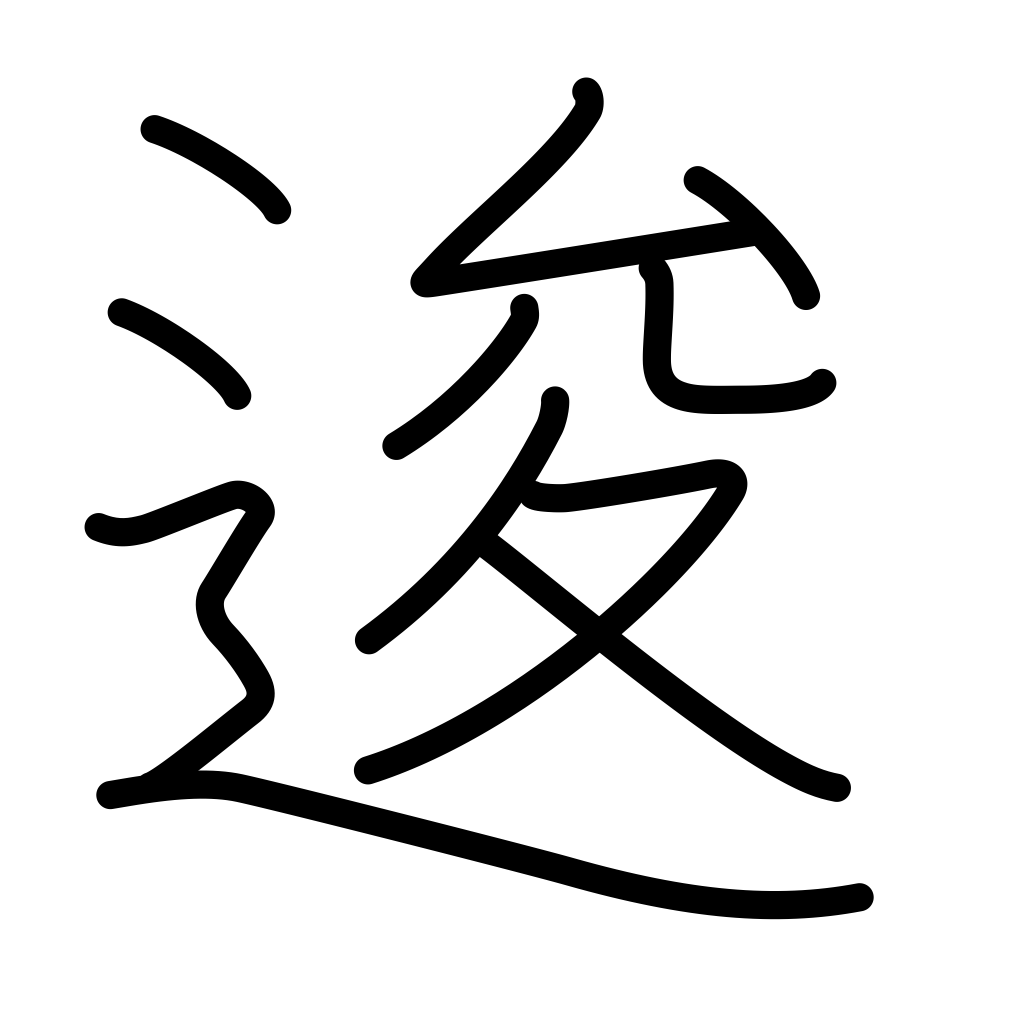
Meaning: saunter, go back